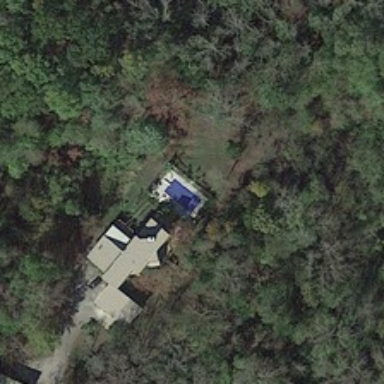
Many green trees are around a building .